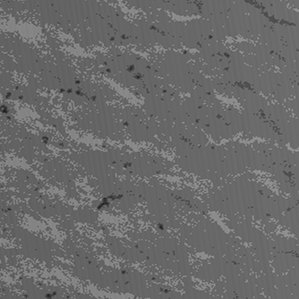
Label: frost